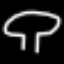
Label: mushroom